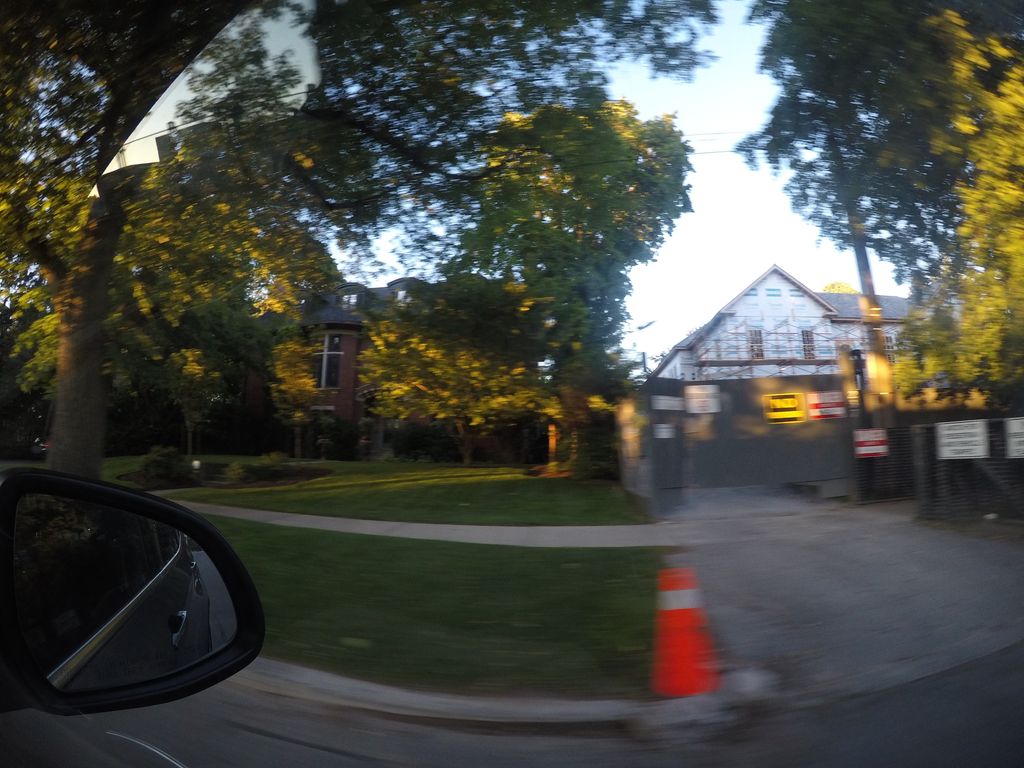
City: toronto